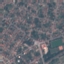
Land use / land cover: Residential